Question: I'm working on a WPF user control that essentially is a pimped-up Expander control. In order to get the control to look identical whether it's running on or theme, I've managed to set up a control template that pretty much mimicks the up/down arrows.
The "down" arrow looks exactly as it should. But the "up" arrow gets [what seems to be] 2 pixels chopped off and that makes it look a bit rounded, which I'd like to fix:

Here's the complete '<Path>' markup:
'''
<Path x:Name="arrow"
Margin="0,5,0,0"
Stroke="SteelBlue"
Data="M 0 5 L 5 0 L 10 5"
StrokeThickness="2"
Height="10" Width="10" />
'''
I'd like to know what to change in order to get back my two pixels - I tried tweaking margin and height but no luck. I'm sure it's just a tiny little adjustment that's missing, just can't figure out what and where exactly. Anyone?
Also I need to figure out why the top border looks crooked... but that's beyond the scope of this question!
- Here's enough markup to reproduce the style; apply style 'NormalExpander' to an 'Expander' control and you should see what I'm seeing...
'''
<Style x:Key="ExpanderDownHeaderStyle" TargetType="{x:Type ToggleButton}">
<Setter Property="Template">
<Setter.Value>
<ControlTemplate TargetType="{x:Type ToggleButton}">
<Border Padding="{TemplateBinding Padding}">
<Grid SnapsToDevicePixels="False" Height="25">
<Grid.ColumnDefinitions>
<ColumnDefinition Width="40"/>
<ColumnDefinition Width="*"/>
</Grid.ColumnDefinitions>
<Ellipse x:Name="circle" HorizontalAlignment="Center" Height="19" Stroke="SteelBlue" VerticalAlignment="Center" Width="19"/>
<Path x:Name="arrow" Margin="0,5,0,0" Stroke="SteelBlue" Data="M 0 5 L 5 0 L 10 5" StrokeThickness="2" Height="10" Width="10" />
<!-- down arrow: M 0 0 L 5 5 L 10 0 -->
<ContentPresenter Grid.Column="1" HorizontalAlignment="Left" RecognizesAccessKey="True" SnapsToDevicePixels="True" VerticalAlignment="Center"/>
</Grid>
</Border>
<ControlTemplate.Triggers>
<Trigger Property="IsMouseOver" Value="true">
<Setter Property="Stroke" TargetName="circle" Value="#FF3C7FB1"/>
<Setter Property="Stroke" TargetName="arrow" Value="#222"/>
</Trigger>
<Trigger Property="IsPressed" Value="true">
<Setter Property="Stroke" TargetName="circle" Value="#FF526C7B"/>
<Setter Property="StrokeThickness" TargetName="circle" Value="1.5"/>
<Setter Property="Stroke" TargetName="arrow" Value="DarkBlue"/>
</Trigger>
<Trigger Property="IsChecked" Value="True">
<Setter Property="Data" TargetName="arrow" Value="M 0 5 L 5 0 L 10 5" />
</Trigger>
</ControlTemplate.Triggers>
</ControlTemplate>
</Setter.Value>
</Setter>
</Style>
<Style x:Key="NormalExpander" TargetType="Expander">
<Setter Property="Template">
<Setter.Value>
<ControlTemplate TargetType="{x:Type Expander}">
<Border BorderBrush="{TemplateBinding BorderBrush}" BorderThickness="{TemplateBinding BorderThickness}" Background="{TemplateBinding Background}" CornerRadius="3" SnapsToDevicePixels="true">
<DockPanel>
<ToggleButton x:Name="HeaderSite" ContentTemplate="{TemplateBinding HeaderTemplate}" ContentTemplateSelector="{TemplateBinding HeaderTemplateSelector}" Content="{TemplateBinding Header}" DockPanel.Dock="Top" Foreground="{TemplateBinding Foreground}" FontWeight="{TemplateBinding FontWeight}" FontStyle="{TemplateBinding FontStyle}" FontStretch="{TemplateBinding FontStretch}" FontSize="{TemplateBinding FontSize}" FontFamily="{TemplateBinding FontFamily}" HorizontalContentAlignment="{TemplateBinding HorizontalContentAlignment}" IsChecked="{Binding IsExpanded, Mode=TwoWay, RelativeSource={RelativeSource TemplatedParent}}" Margin="1" MinWidth="0" MinHeight="0" Padding="{TemplateBinding Padding}" Style="{StaticResource ExpanderDownHeaderStyle}" VerticalContentAlignment="{TemplateBinding VerticalContentAlignment}"/>
<ContentPresenter x:Name="ExpandSite" DockPanel.Dock="Bottom" Focusable="false" HorizontalAlignment="{TemplateBinding HorizontalContentAlignment}" Margin="{TemplateBinding Padding}" Visibility="Collapsed" VerticalAlignment="{TemplateBinding VerticalContentAlignment}"/>
</DockPanel>
</Border>
<ControlTemplate.Triggers>
<Trigger Property="IsExpanded" Value="true">
<Setter Property="Visibility" TargetName="ExpandSite" Value="Visible"/>
</Trigger>
<Trigger Property="ExpandDirection" Value="Up">
<Setter Property="DockPanel.Dock" TargetName="ExpandSite" Value="Top"/>
<Setter Property="DockPanel.Dock" TargetName="HeaderSite" Value="Bottom"/>
<Setter Property="Style" TargetName="HeaderSite" Value="{StaticResource ExpanderUpHeaderStyle}"/>
</Trigger>
<Trigger Property="IsEnabled" Value="false">
<Setter Property="Foreground" Value="{DynamicResource {x:Static SystemColors.GrayTextBrushKey}}"/>
</Trigger>
</ControlTemplate.Triggers>
</ControlTemplate>
</Setter.Value>
</Setter>
</Style>
'''
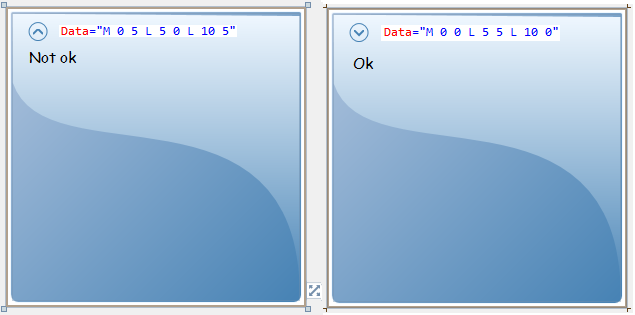
Answer: If you remove the 'Margin', 'Height' and 'Width' and align the arrow data centrally it will not clip the 'Path' data. You will need to shift the arrow slightly to the right to get it in the centre of the 'Ellipse'.
'''
<Grid SnapsToDevicePixels="False" Height="25">
<Grid.ColumnDefinitions>
<ColumnDefinition Width="40"/>
<ColumnDefinition Width="*"/>
</Grid.ColumnDefinitions>
<Ellipse x:Name="circle" HorizontalAlignment="Center" Height="19" Stroke="SteelBlue" VerticalAlignment="Center" Width="19"/>
<Path x:Name="arrow" HorizontalAlignment="Center" VerticalAlignment="Center" Stroke="SteelBlue" Data="M 0.5 5 L 5.5 0 L 10.5 5" StrokeThickness="2" />
<!-- down arrow: M 0.5 0 L 5.5 5 L 10.5 0 -->
<ContentPresenter Grid.Column="1" HorizontalAlignment="Left" RecognizesAccessKey="True" SnapsToDevicePixels="True" VerticalAlignment="Center"/>
</Grid>
'''